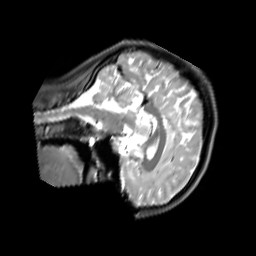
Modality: PDw
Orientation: sagittal
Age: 20
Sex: female
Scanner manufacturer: siemens
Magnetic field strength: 3 T
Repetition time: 11.88 s
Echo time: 0.014 s